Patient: sex F, age 56
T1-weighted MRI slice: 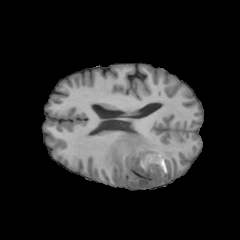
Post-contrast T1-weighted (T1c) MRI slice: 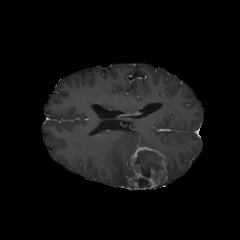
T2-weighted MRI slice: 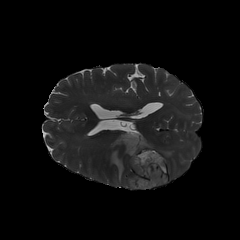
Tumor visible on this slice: yes
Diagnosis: Glioblastoma, IDH-wildtype
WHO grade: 4